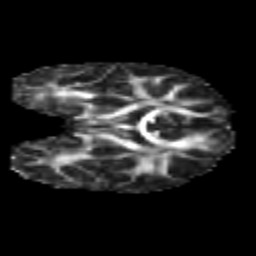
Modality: FA
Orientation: coronal
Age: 7
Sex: male
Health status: healthy